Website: ulta-beauty
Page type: billing-address
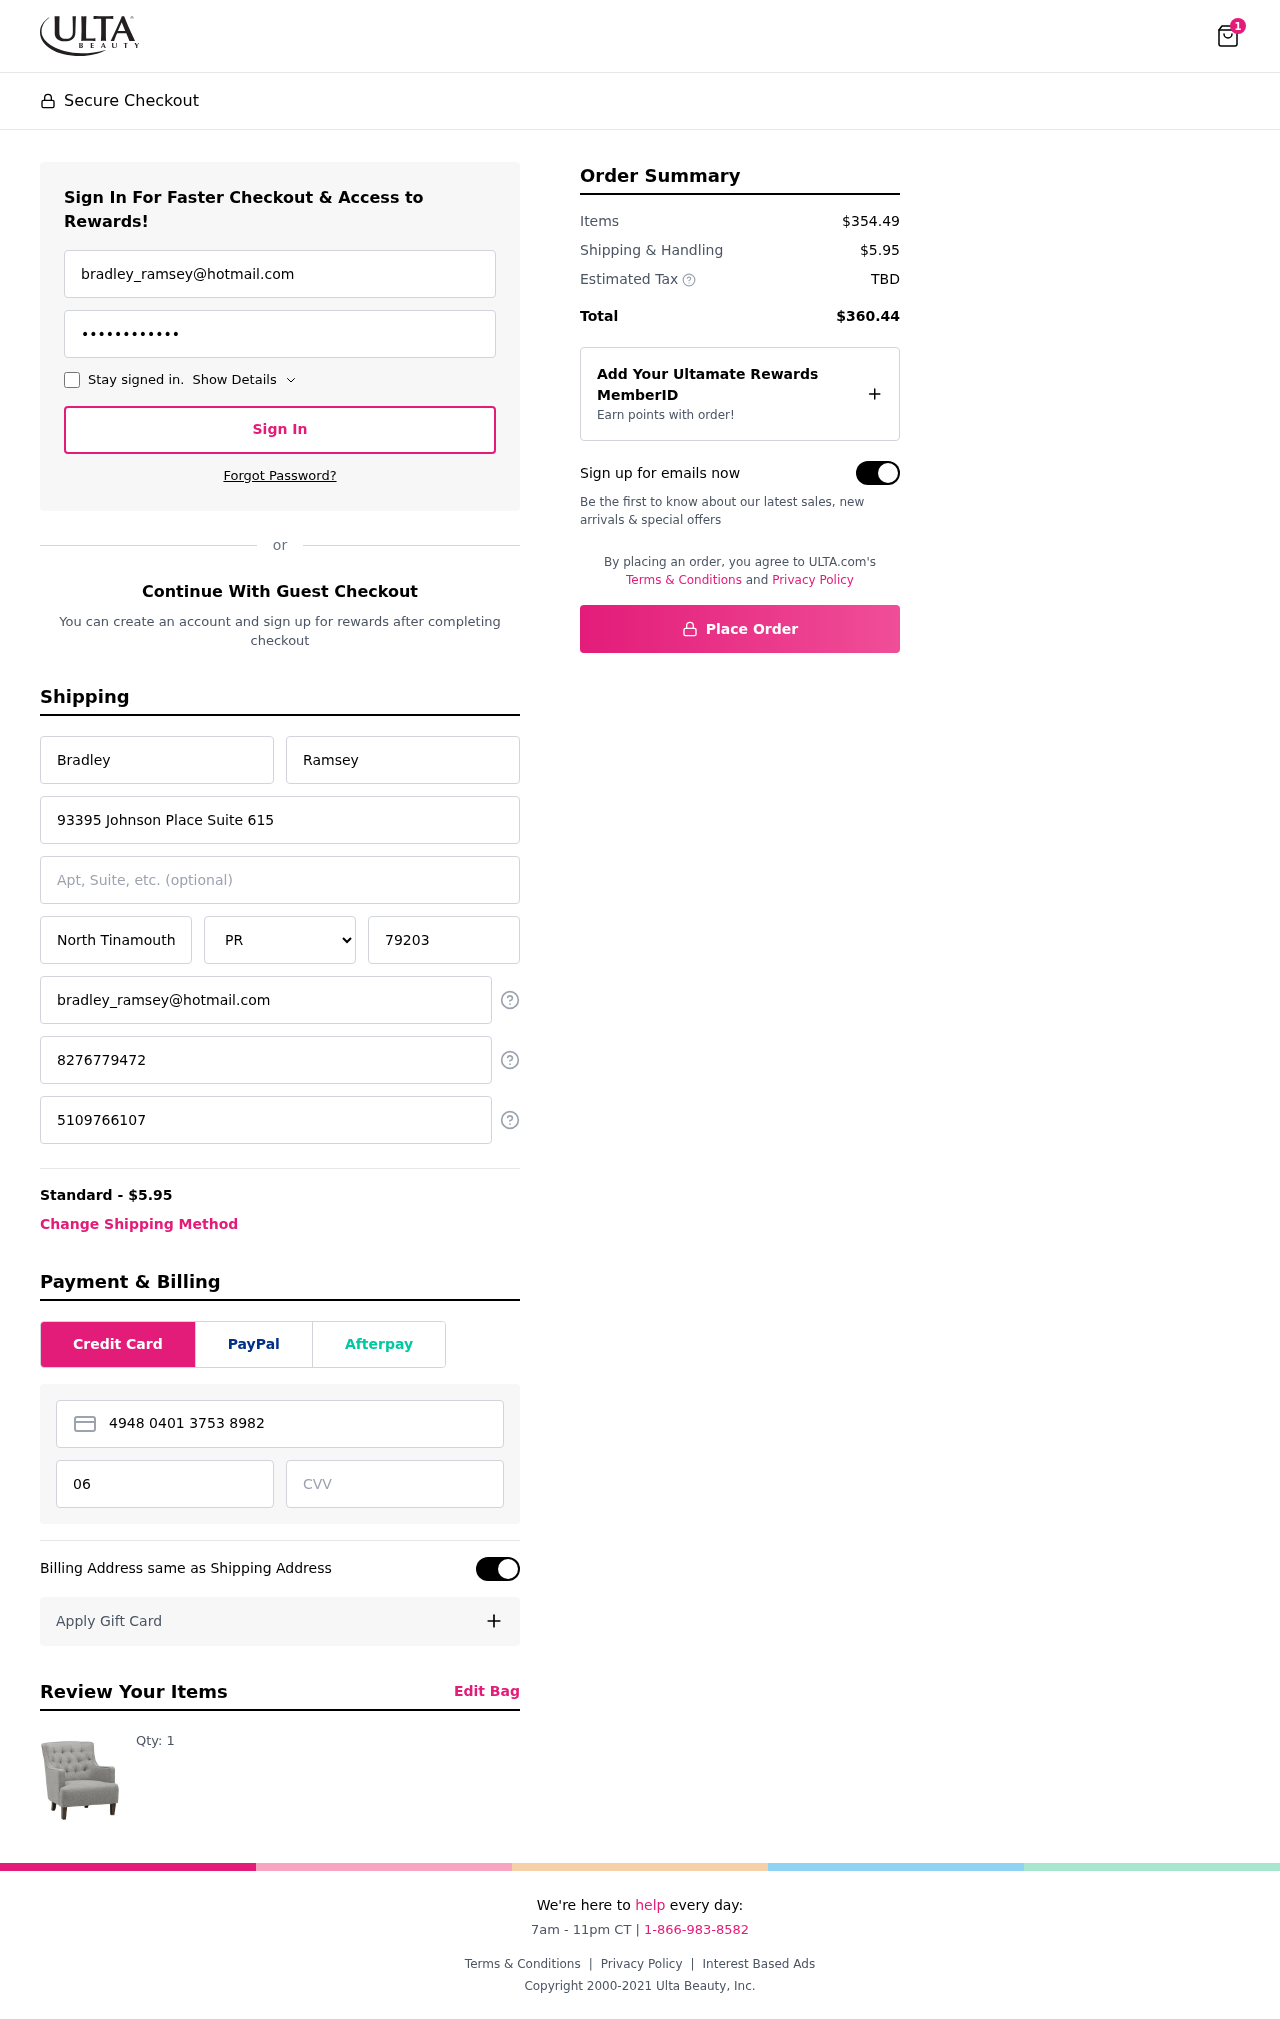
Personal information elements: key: PII_STATE
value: PR
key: PII_EMAIL
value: bradley_ramsey@hotmail.com
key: PII_FIRSTNAME
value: Bradley
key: PII_LASTNAME
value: Ramsey
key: PII_STREET
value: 93395 Johnson Place Suite 615
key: PII_CITY
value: North Tinamouth
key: PII_POSTCODE
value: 79203
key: PII_PHONE
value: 8276779472
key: PII_ALT_PHONE
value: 5109766107
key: PII_CARD_NUMBER
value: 4948 0401 3753 8982
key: PII_CARD_EXPIRY
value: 06/28
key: PII_CARD_CVV
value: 329
Product elements: key: PRODUCT1_QUANTITY
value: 1
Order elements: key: ORDER_NUM_ITEMS
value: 1
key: ORDER_SHIPPING_COST
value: $5.95
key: ORDER_SUBTOTAL
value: $354.49
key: ORDER_TOTAL
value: $360.44